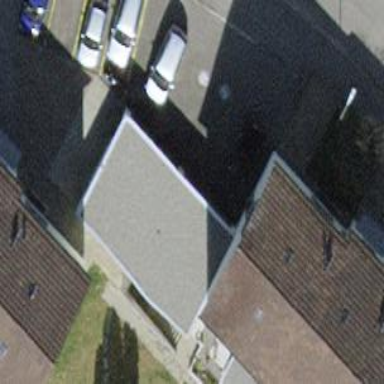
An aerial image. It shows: Group of garages.